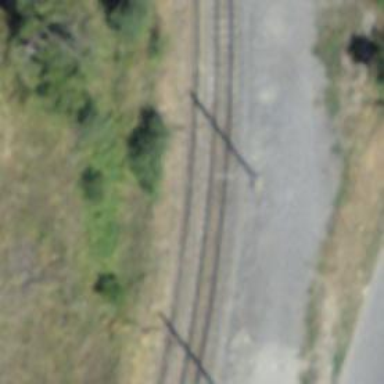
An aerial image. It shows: Catenary mast for power lines.